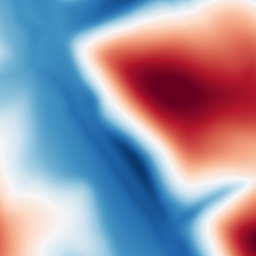
Category: multiscale
Decomposition family: dog
Decomposition parameters: sigma_low: 5
sigma_high: 100
Upsampling method: lanczos
Upsampling parameters: scale: 4
Upsampling scale: 4